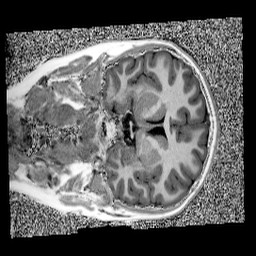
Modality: UNIT1
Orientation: coronal
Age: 10
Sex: male
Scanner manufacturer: siemens
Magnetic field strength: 3 T
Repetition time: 4 s
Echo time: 0.00303 s